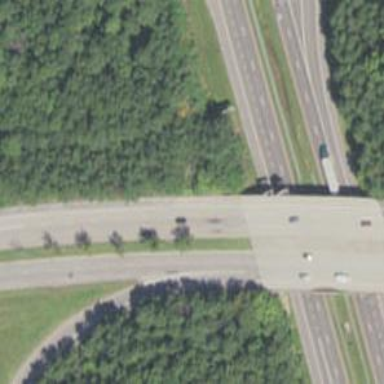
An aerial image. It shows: Primary highway.